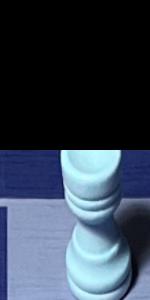
Label: Rook_White